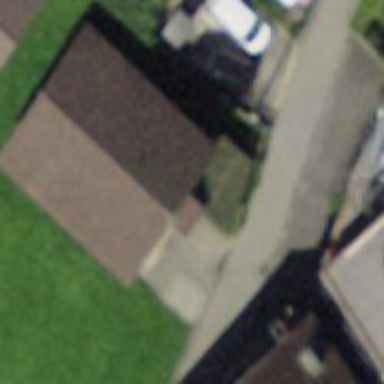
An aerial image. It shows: Barn.